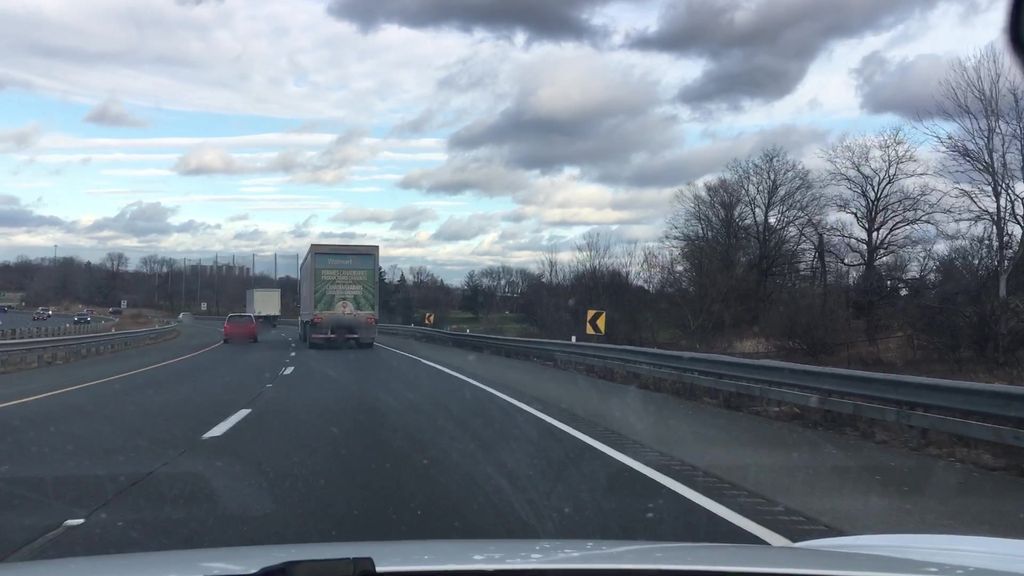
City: hamilton